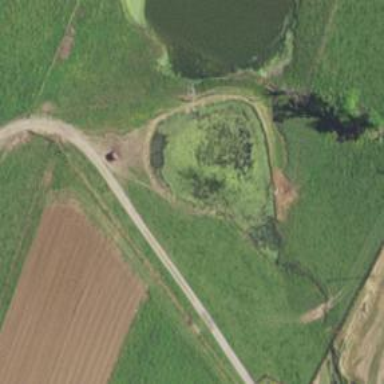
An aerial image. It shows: Pond with natural water.